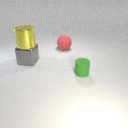
large red rubber sphere behind large gray metal cube